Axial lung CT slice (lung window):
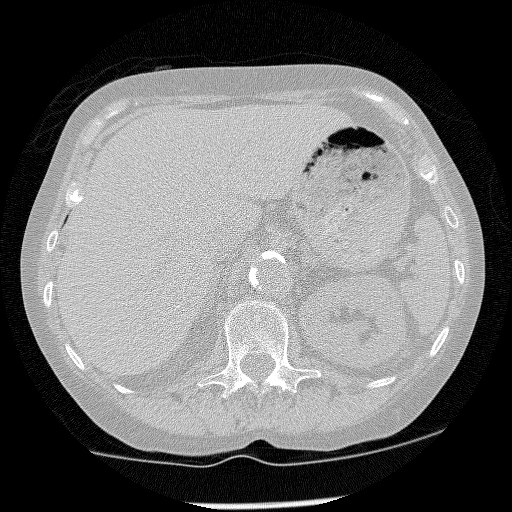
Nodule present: no